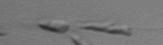
Label: Dinobryon